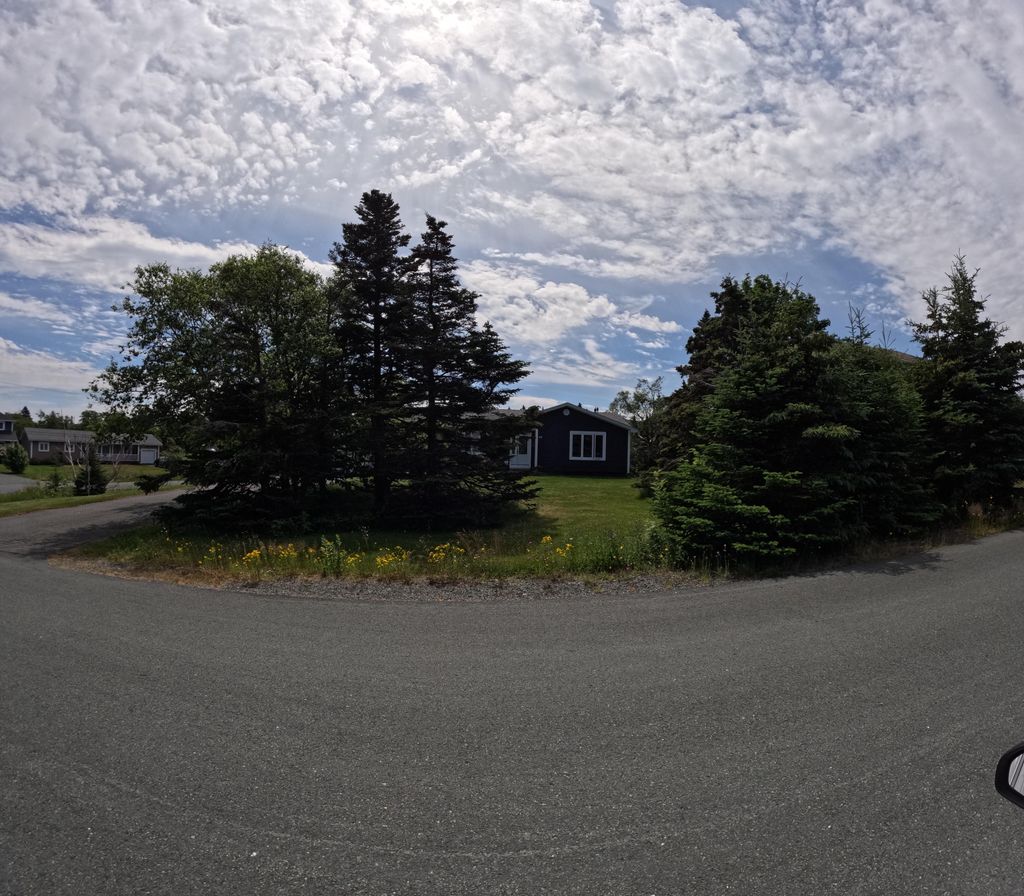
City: st_johns